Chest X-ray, AP view. Patient: 31 years old, sex F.
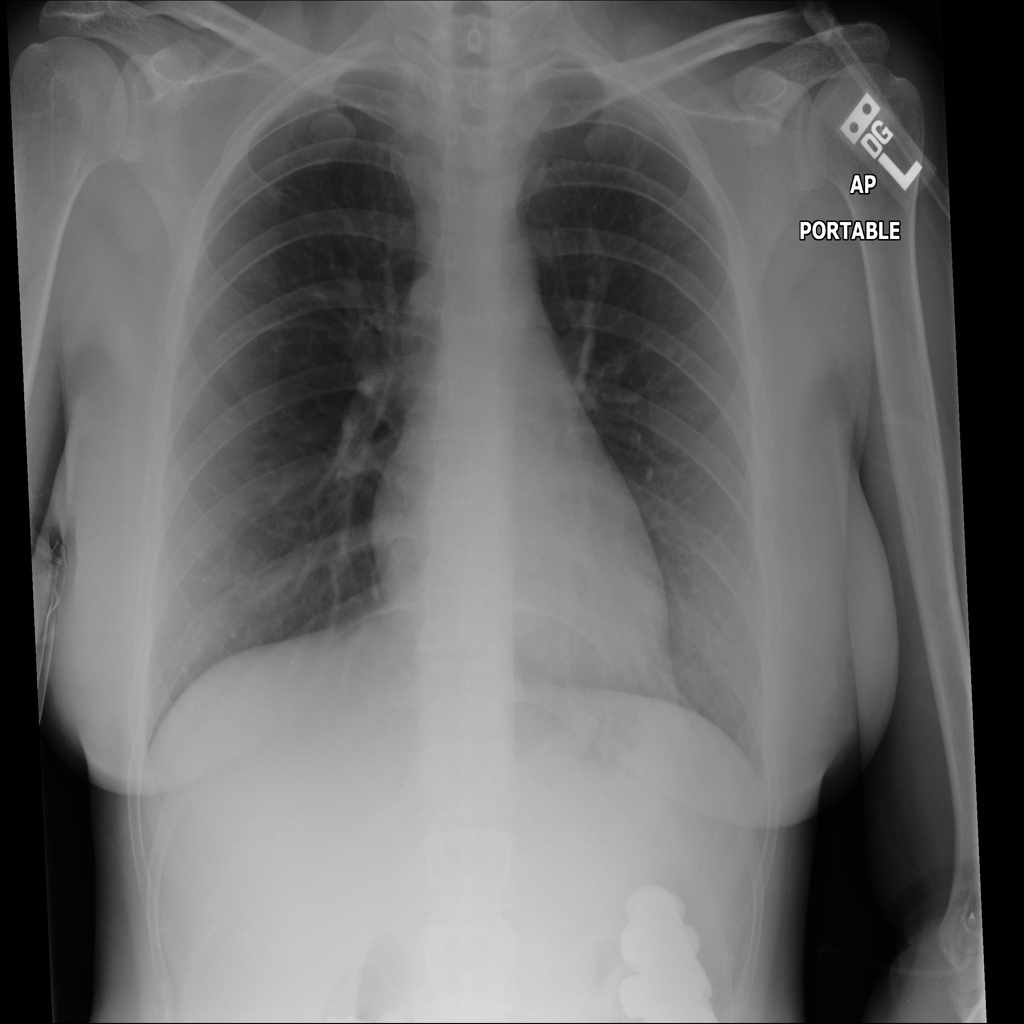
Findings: No Finding